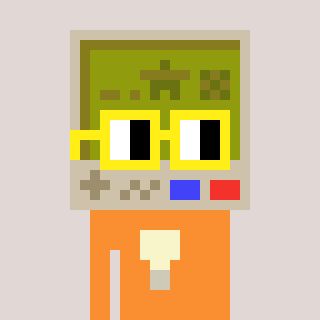
a pixel art character with square yellow glasses, a gameboy-shaped head and a orange-colored body on a warm background